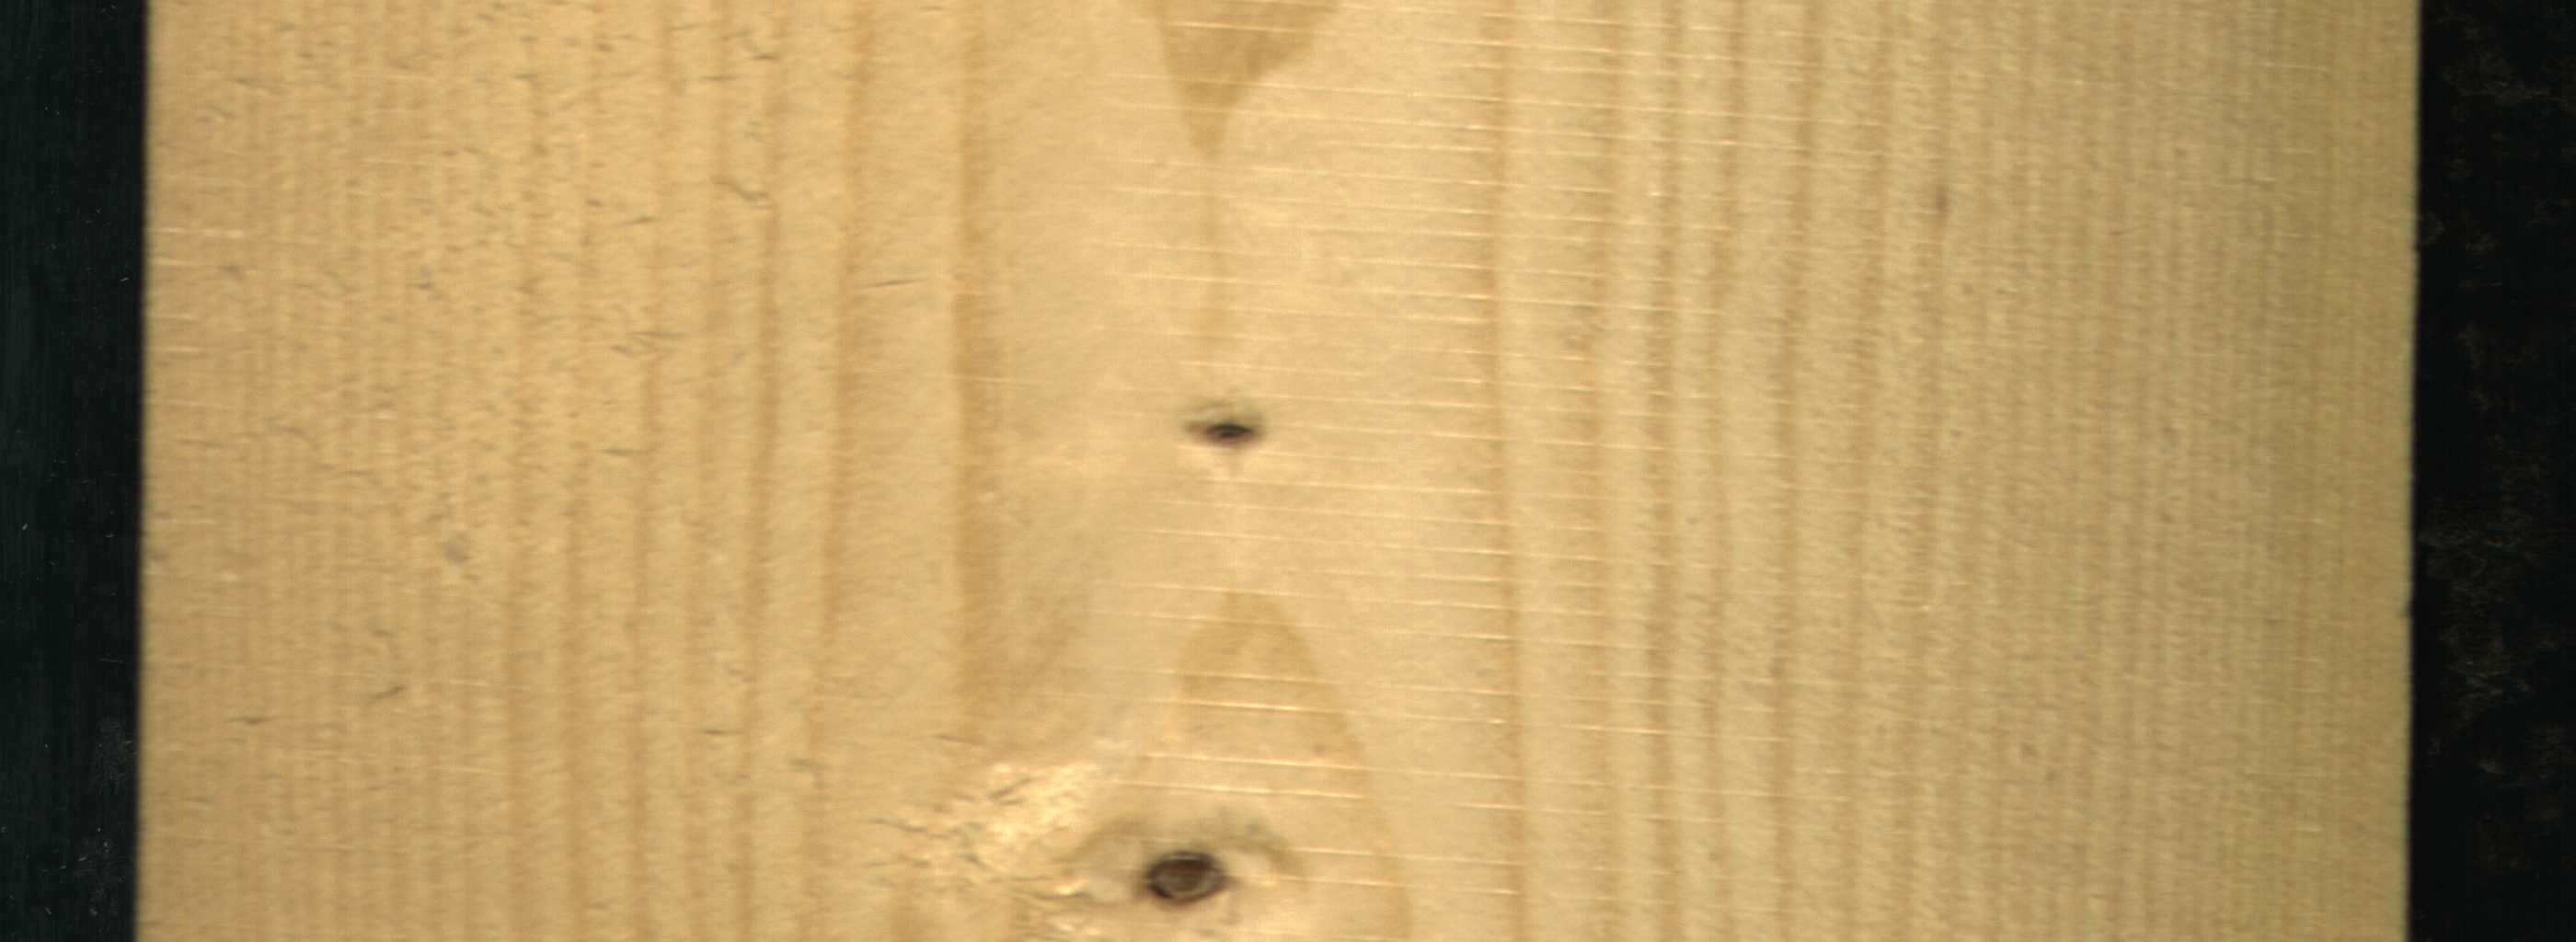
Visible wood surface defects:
Live_Knot
Live_Knot